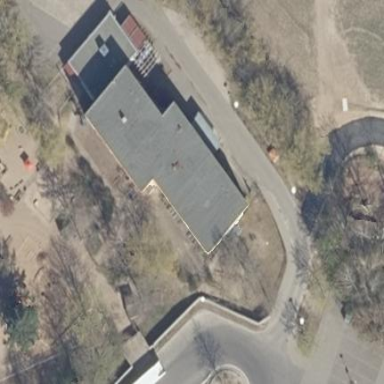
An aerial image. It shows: Apartment building that includes kindergarten.